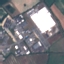
Land use / land cover: Industrial